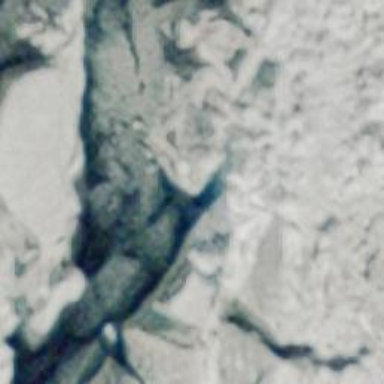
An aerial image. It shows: Crevasse in the natural environment.